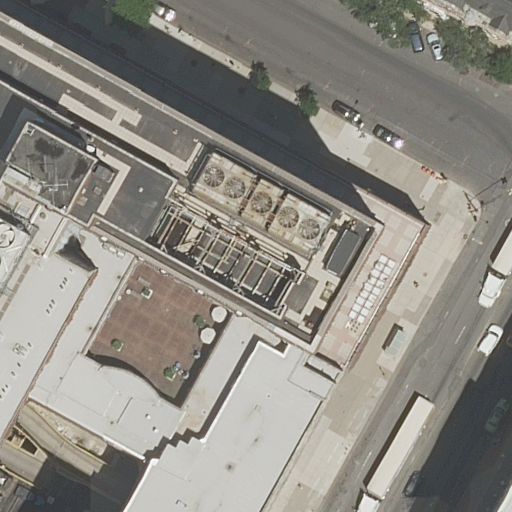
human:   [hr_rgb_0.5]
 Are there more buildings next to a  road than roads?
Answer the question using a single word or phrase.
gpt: yes

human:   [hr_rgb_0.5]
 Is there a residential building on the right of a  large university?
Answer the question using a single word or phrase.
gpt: yes

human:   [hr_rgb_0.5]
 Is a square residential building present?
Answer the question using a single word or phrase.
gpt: no

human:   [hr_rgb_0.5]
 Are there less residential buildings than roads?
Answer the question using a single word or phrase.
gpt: no

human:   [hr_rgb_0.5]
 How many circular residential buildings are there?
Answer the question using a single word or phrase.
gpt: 0

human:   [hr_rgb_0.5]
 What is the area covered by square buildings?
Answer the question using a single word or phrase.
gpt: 0m2

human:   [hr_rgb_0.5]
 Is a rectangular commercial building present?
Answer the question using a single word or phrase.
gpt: no

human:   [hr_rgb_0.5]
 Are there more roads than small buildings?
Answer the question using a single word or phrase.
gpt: yes

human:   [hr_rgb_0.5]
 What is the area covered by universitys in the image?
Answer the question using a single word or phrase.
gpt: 20465m2

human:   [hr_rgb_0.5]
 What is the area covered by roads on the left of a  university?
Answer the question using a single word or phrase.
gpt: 0m2

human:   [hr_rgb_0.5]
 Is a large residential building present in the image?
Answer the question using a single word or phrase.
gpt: yes

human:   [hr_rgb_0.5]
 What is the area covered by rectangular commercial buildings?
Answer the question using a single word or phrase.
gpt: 0m2

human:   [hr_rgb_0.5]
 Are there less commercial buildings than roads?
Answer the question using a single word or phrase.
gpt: yes

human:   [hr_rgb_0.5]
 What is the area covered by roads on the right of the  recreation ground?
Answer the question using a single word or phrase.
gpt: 0m2

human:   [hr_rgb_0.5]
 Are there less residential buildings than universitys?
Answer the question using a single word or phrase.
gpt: no

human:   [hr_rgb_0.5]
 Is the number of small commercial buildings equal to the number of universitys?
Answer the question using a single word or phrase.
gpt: no

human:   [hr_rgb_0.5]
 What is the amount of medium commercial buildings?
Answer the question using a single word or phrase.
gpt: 0

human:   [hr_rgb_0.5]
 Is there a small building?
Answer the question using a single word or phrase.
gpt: yes

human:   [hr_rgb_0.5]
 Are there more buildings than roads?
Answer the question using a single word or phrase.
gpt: yes

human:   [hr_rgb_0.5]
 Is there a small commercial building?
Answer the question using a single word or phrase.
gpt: no

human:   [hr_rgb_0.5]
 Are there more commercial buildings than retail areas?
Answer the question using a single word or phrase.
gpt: no

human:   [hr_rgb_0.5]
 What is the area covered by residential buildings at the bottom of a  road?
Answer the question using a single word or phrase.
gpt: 2650m2

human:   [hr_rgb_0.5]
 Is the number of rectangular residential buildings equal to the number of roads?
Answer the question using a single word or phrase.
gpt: yes

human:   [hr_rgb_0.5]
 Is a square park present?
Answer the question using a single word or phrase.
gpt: no

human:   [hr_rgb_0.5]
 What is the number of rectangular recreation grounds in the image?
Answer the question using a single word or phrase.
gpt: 1

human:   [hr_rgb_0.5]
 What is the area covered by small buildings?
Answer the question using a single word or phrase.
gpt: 67m2

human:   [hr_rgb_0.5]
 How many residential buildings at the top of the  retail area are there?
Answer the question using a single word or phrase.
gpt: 3

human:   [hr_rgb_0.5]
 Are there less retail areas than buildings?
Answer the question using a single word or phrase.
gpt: yes

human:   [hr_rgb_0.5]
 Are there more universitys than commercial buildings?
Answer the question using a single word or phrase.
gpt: yes

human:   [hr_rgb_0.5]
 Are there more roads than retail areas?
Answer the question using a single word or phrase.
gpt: yes

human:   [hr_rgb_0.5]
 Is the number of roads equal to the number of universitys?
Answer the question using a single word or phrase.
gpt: yes

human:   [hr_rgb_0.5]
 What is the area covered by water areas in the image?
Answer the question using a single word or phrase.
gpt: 0m2

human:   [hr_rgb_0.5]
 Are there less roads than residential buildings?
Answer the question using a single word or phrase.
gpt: yes

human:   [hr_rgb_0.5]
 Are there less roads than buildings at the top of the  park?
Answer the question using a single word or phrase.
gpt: no

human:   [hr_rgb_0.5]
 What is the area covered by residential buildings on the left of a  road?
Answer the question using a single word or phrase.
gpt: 5547m2

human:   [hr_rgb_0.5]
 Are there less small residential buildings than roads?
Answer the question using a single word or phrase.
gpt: yes

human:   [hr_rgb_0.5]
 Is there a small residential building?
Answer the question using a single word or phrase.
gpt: yes